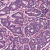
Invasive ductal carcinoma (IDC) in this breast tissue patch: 1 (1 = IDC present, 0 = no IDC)